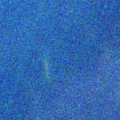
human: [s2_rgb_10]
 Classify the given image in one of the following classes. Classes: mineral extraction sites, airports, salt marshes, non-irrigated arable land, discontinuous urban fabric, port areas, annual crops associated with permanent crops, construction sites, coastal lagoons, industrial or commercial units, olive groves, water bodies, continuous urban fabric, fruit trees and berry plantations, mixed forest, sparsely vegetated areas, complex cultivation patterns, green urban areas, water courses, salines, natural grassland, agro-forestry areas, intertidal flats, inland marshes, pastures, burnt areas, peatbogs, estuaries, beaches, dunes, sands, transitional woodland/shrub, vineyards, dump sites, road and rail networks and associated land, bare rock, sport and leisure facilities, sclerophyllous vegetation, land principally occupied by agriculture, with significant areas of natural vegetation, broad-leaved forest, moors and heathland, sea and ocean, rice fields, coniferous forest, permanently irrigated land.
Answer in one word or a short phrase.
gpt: sea and ocean